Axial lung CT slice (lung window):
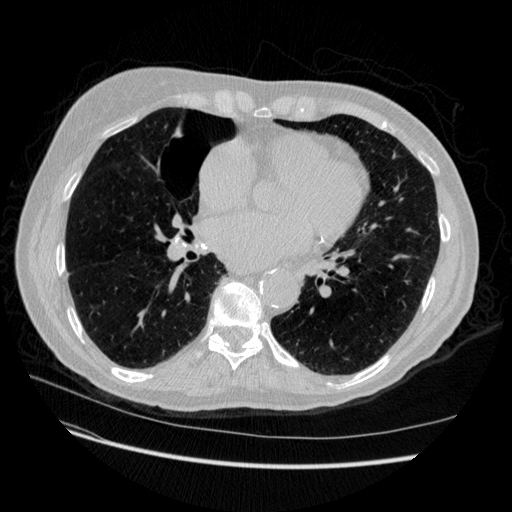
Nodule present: no